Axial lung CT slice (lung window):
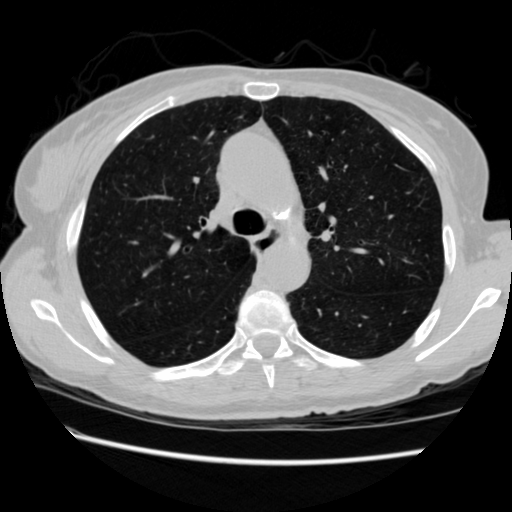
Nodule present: no